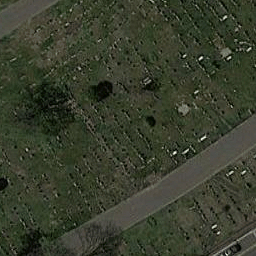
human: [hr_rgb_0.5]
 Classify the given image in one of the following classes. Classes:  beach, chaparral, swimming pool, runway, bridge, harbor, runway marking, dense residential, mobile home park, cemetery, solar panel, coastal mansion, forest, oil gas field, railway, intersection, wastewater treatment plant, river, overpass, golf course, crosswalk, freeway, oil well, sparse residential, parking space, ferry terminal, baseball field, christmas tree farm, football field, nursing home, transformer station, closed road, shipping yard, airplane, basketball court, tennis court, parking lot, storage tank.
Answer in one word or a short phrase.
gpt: cemetery